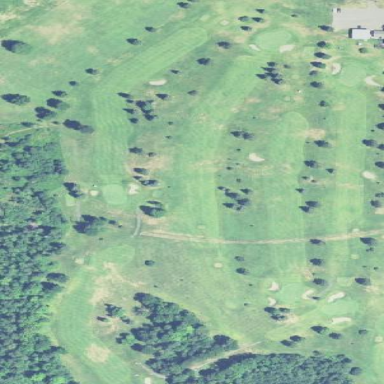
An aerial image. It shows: Golf course surrounded by greenery.